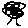
Label: tree